Question:
I'm trying to put in all corners of a '<div>'. All boxes are fixed; boxes will repeat, and I've been playing with 'relative' and 'absolute' positioning - not sure of any other way. I have purposely created all the elements needed, I just need help on the logic.
Here is my code <URL>
I'd really appreciate if you could assist me on this. Thanks.
'''
SIDE BORDER ----------------------------------------
tb = top border (http://i50.tinypic.com/2ufua6r.gif)
lb = left border (http://i47.tinypic.com/24wr05d.gif)
rb = rightborder (http://i50.tinypic.com/<PHONE>.gif)
bb = bottom border = (http://i45.tinypic.com/2gvsjfd.gif)
EDGE BORDER --------------------------------------------
tlc = top left corner (http://i45.tinypic.com/fxyvlc.gif)
trc = top right corner (http://i46.tinypic.com/5c10km.jpg)
blc = bottom left corner (http://i47.tinypic.com/jptv7q.gif)
brc = bottom right corner (http://i50.tinypic.com/1shc03.gif)
'''
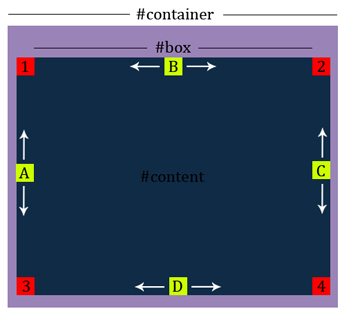
Answer: First thing is that, you have completely forgotten about the end '</div>' tags. And another thing is, yes, using 'ID' here is good, but use classes for all as you have almost same characters, except 'top', 'bottom', 'left', and 'right' values. Since the corners are of fixed width, you can consider using sprites.
### CSS
'''
.eb {
height: 16px;
width: 20px;
position: absolute;
}
#tlc {
background-image: url(http://i45.tinypic.com/fxyvlc.gif);
top: 0;
left: 0;
}
#trc {
background-image: url(http://i46.tinypic.com/5c10km.jpg);
top: 0;
right: 0;
}
#blc {
background-image: url(http://i47.tinypic.com/jptv7q.gif);
bottom: 0;
left: 0;
}
#brc {
background-image: url(http://i50.tinypic.com/1shc03.gif);
bottom: 0;
right: 0;
}
.sb {
position: absolute;
}
#tb {
background: url("http://i50.tinypic.com/2ufua6r.gif") repeat-x;
top: 0;
height: 20px;
width: 255px;
}
#lb {
background: url("http://i47.tinypic.com/24wr05d.gif") repeat-y;
left: 0;
height: 255px;
width: 20px;
}
#rb {
background: url("http://i50.tinypic.com/<PHONE>.gif") repeat-y;
right: 0;
height: 255px;
width: 20px;
}
#bb {
background: url("http://i45.tinypic.com/2gvsjfd.gif") repeat-x;
bottom: 0;
height: 16px;
width: 255px;
}
'''
### Fiddle: http://jsfiddle.net/FK2jw/